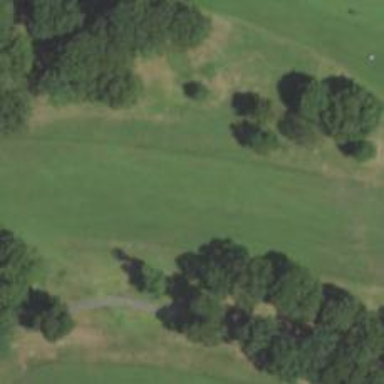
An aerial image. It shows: Golf hole.